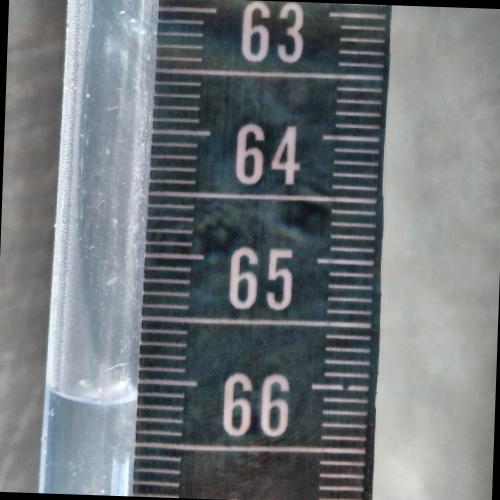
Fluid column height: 66.1 cm